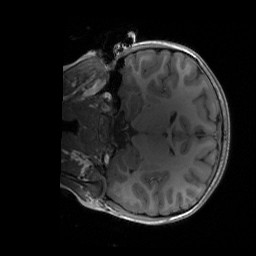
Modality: T1w
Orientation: coronal
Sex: female
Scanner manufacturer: siemens
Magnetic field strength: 3 T
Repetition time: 1.9 s
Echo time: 0.00243 s